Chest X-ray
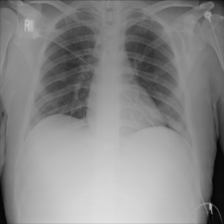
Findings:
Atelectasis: negative
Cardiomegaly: negative
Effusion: negative
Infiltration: negative
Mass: negative
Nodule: negative
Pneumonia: negative
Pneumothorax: negative
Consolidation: negative
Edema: negative
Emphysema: negative
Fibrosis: negative
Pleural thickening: negative
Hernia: negative